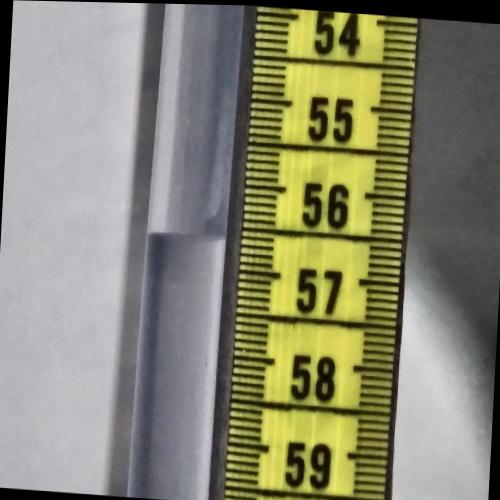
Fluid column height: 56.6 cm